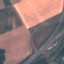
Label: Highway